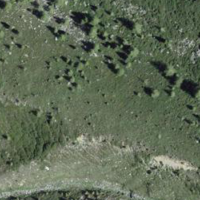
EUNIS habitat code: 26
Species observed at this site:
Kalmia procumbens